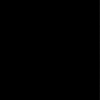
Label: dusty